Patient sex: M
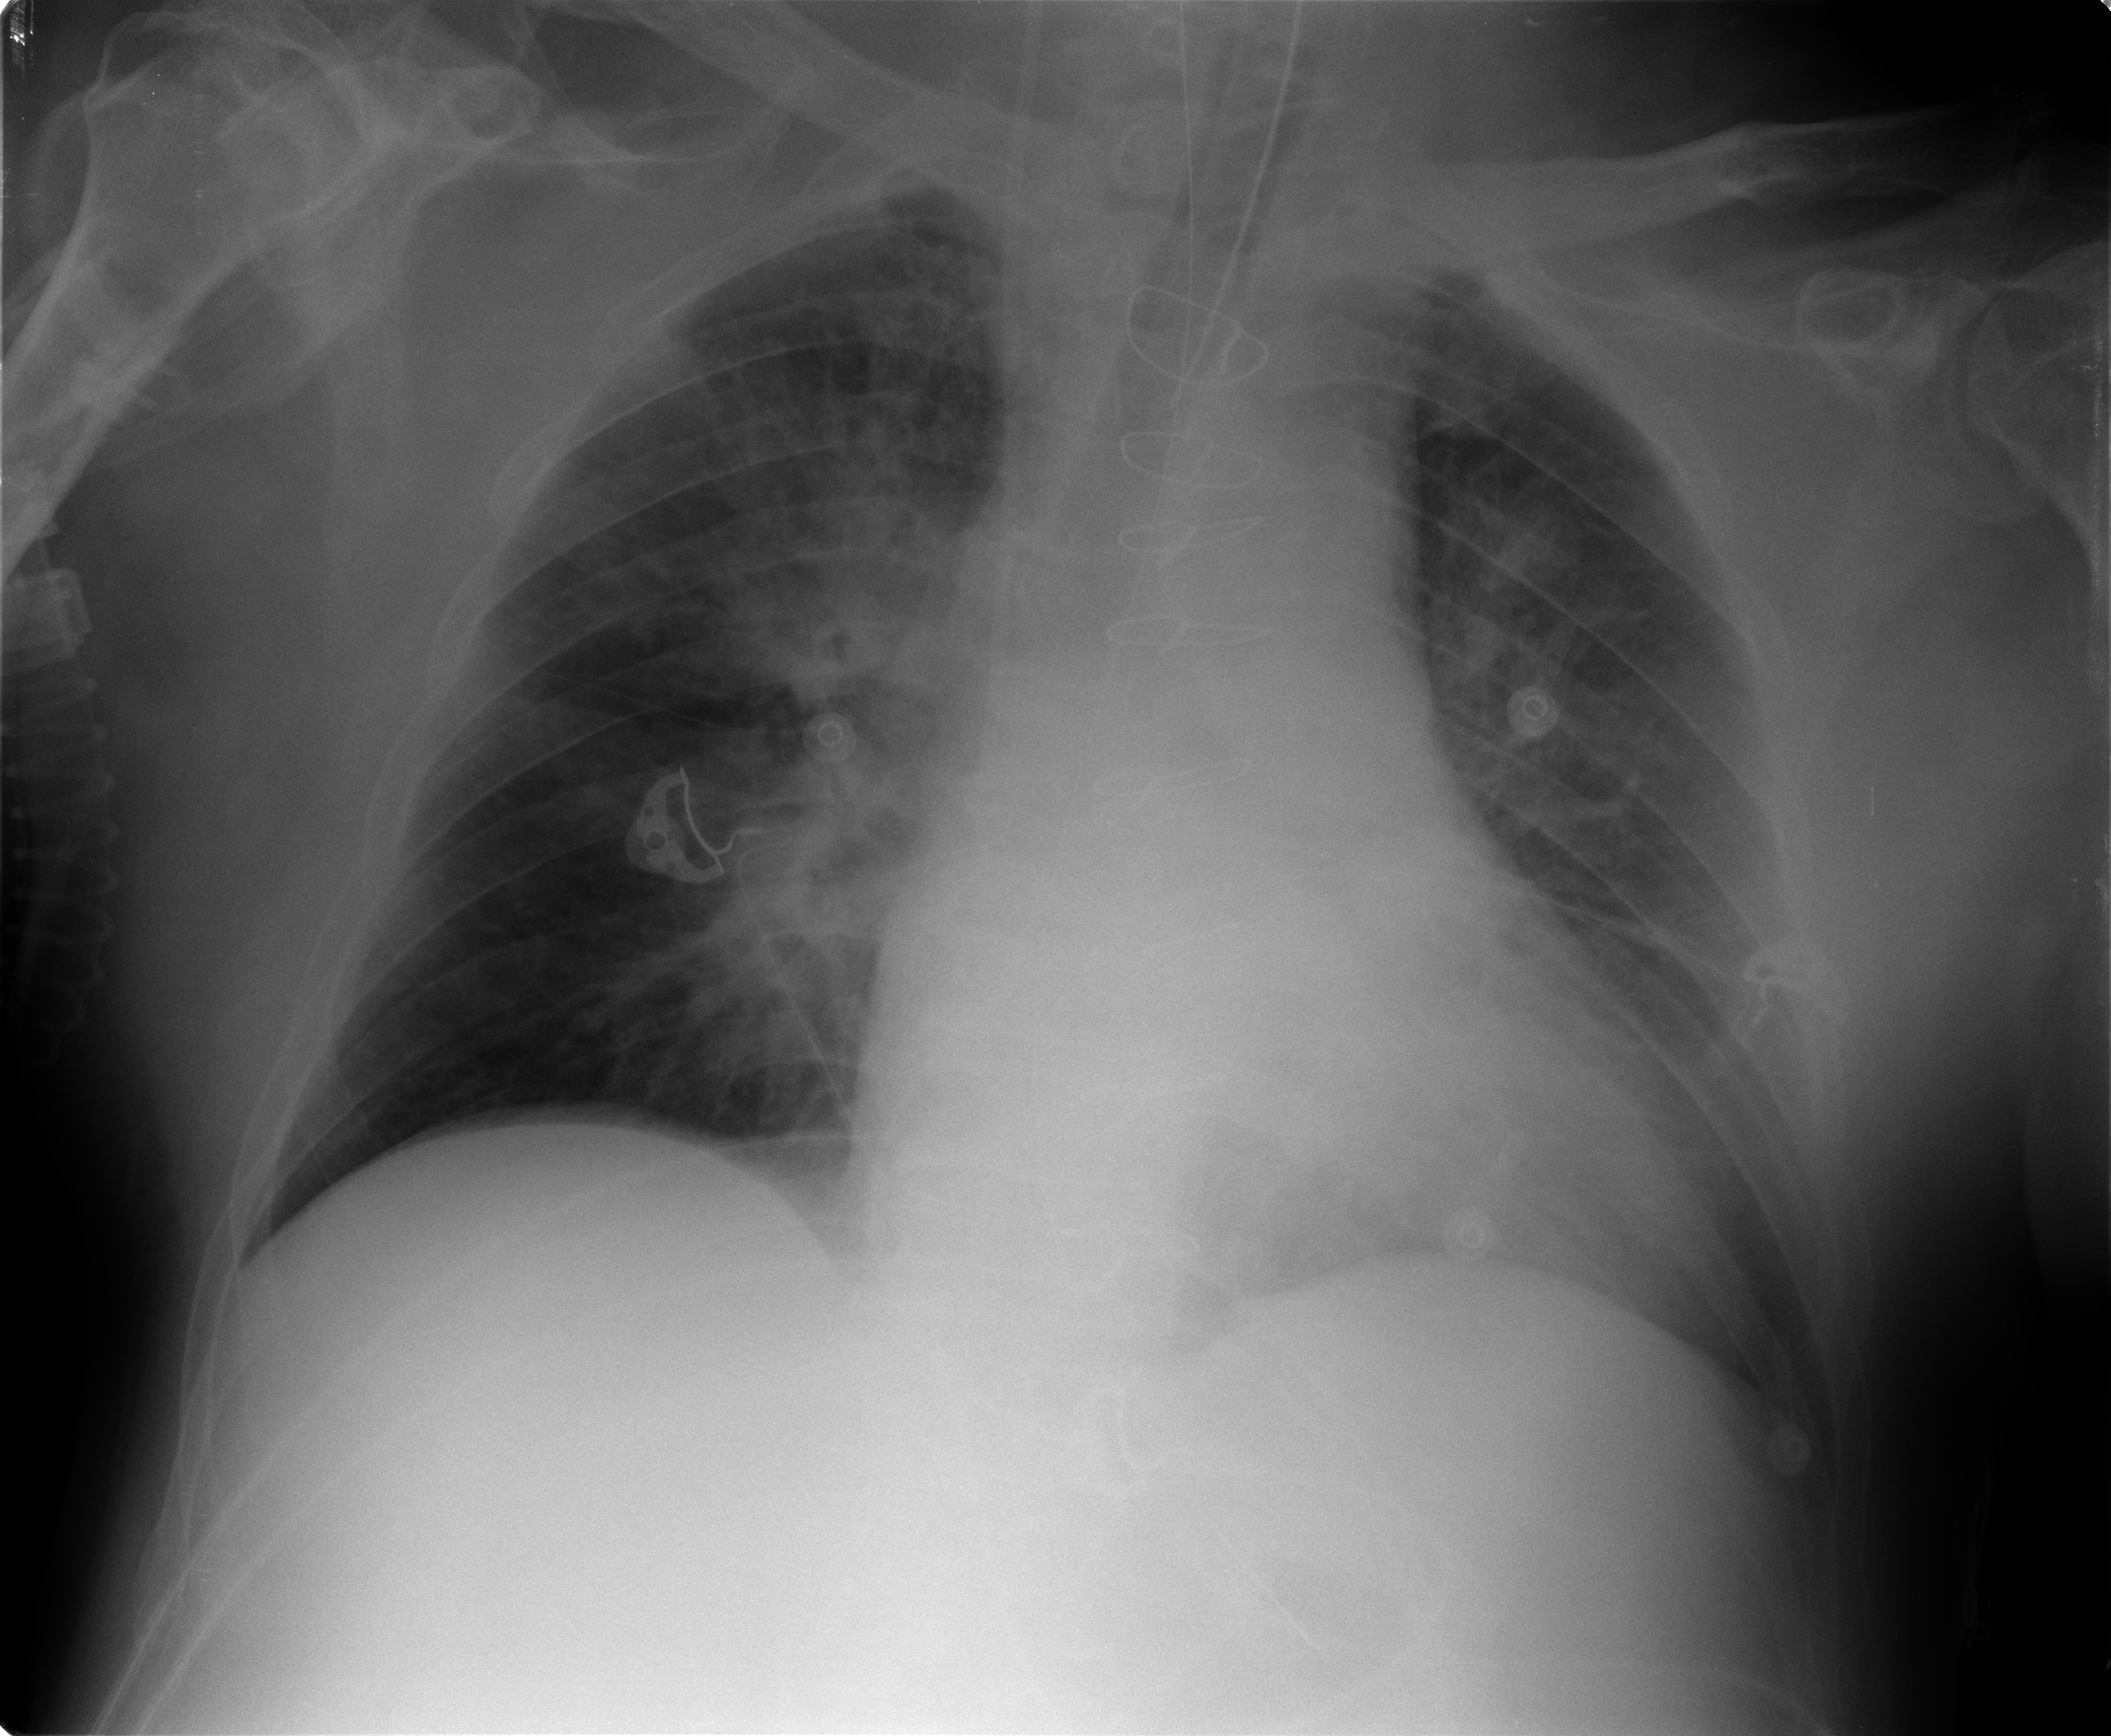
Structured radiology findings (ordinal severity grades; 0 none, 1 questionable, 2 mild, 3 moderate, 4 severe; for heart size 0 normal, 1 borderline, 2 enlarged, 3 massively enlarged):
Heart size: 0
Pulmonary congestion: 2
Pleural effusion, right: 0
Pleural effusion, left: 0
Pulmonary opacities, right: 1
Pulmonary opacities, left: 0
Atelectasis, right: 0
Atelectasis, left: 0